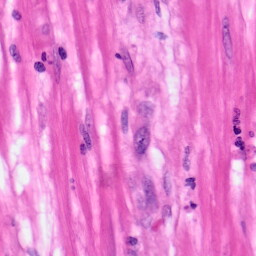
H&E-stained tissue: Pancreatic